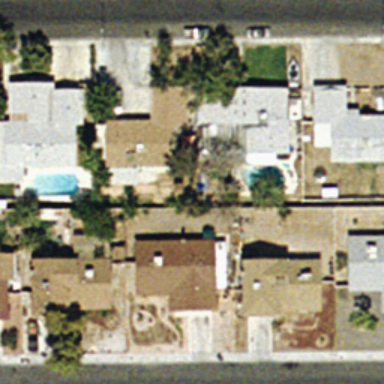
It is a medium residential area .